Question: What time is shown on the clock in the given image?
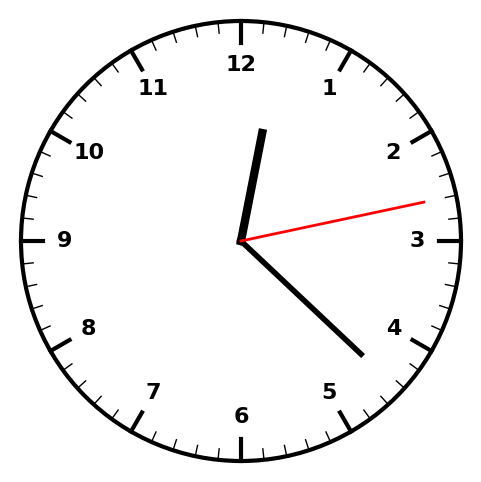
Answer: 12:22:13